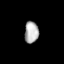
Tissue: lung
Cell type: B cells
Senescence score: 0.2293
Nuclear area (px): 301
Mean DAPI intensity: 175.116